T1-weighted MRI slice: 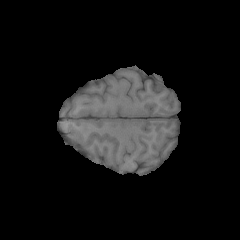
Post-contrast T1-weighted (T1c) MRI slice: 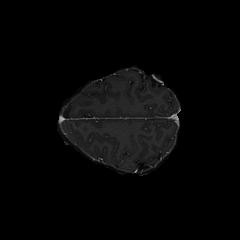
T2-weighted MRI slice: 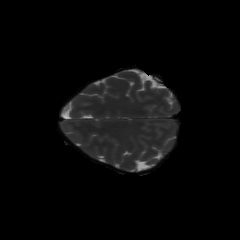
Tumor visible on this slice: no